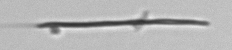
Label: fiber_TAG_external_detritus